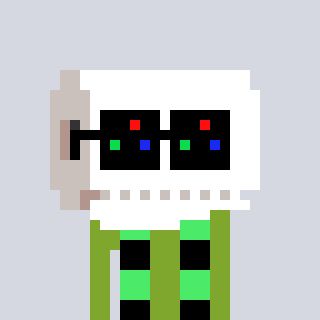
a pixel art character with square black sunglasses, a toiletpaper-full-shaped head and a slimegreen-colored body on a cool background